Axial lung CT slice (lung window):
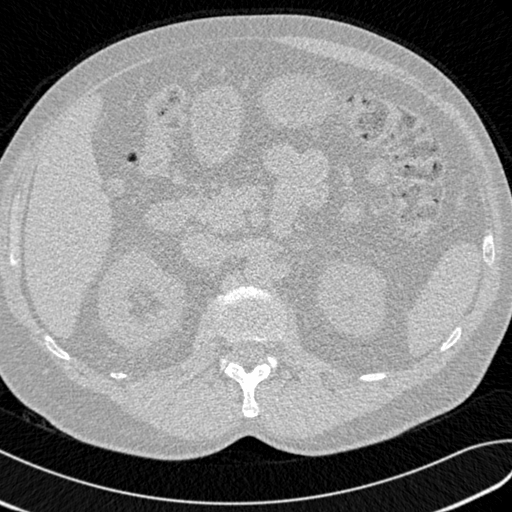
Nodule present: no